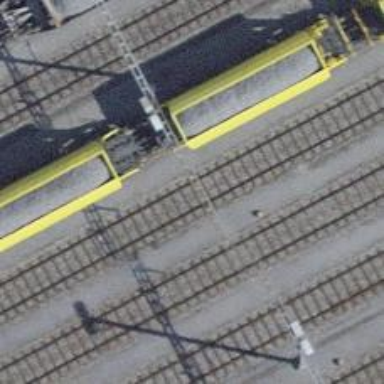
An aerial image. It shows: Rail yard with electrified rails and single track.